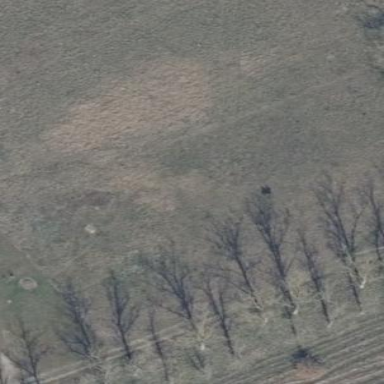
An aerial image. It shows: Area covered with grass.